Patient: sex M, age 60
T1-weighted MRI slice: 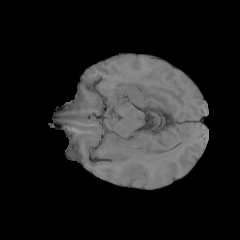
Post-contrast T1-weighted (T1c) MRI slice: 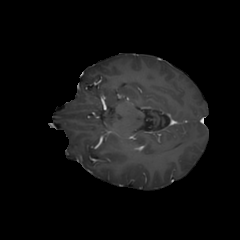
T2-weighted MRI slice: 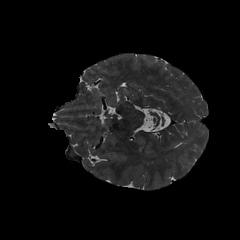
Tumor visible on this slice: no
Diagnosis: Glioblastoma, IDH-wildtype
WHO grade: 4